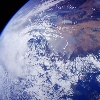
Label: cloud